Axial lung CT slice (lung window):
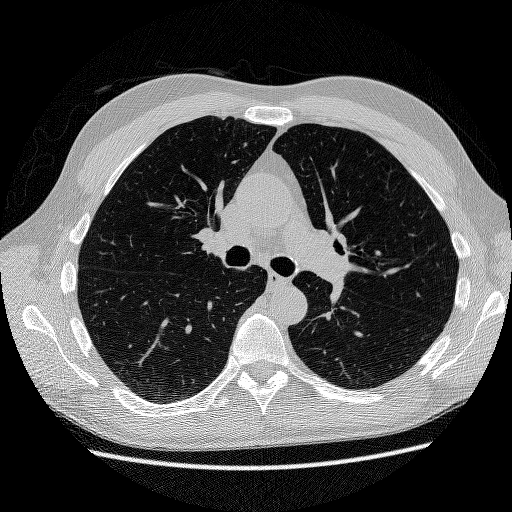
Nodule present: no